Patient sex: M
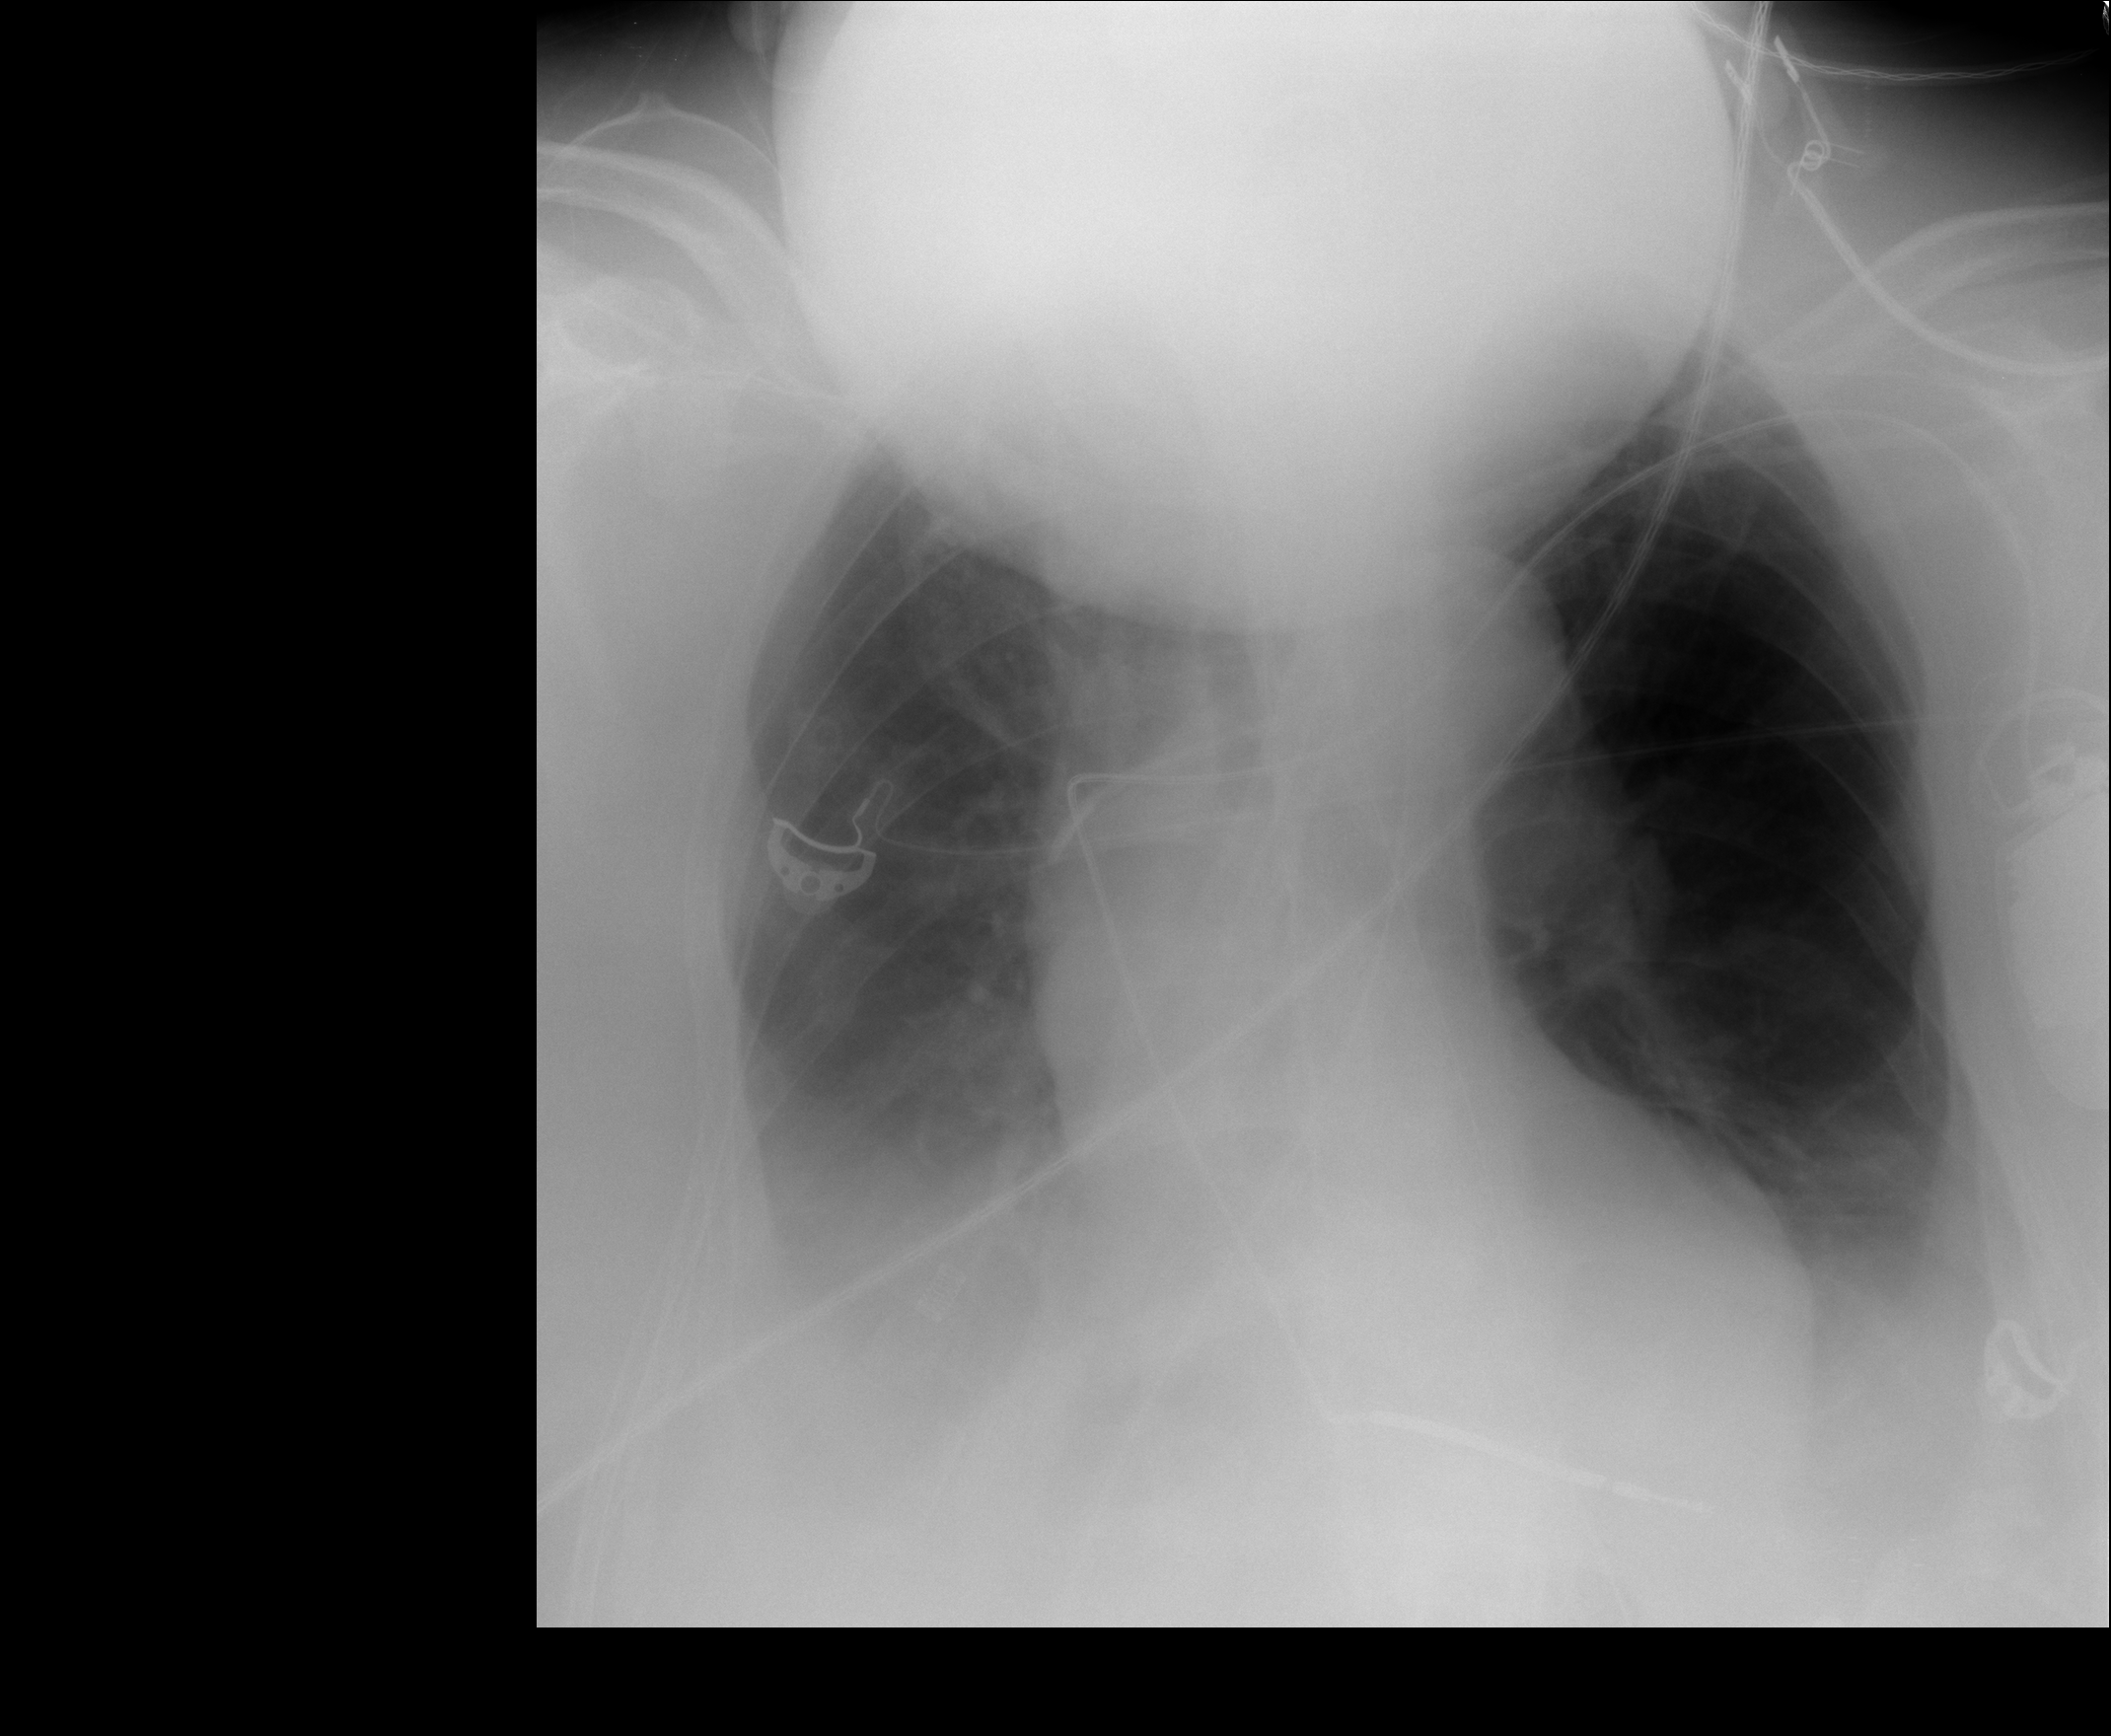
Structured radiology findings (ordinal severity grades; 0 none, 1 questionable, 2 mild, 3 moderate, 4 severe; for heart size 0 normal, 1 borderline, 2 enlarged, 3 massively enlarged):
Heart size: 0
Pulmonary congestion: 1
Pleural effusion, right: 3
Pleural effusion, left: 2
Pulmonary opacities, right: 0
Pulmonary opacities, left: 0
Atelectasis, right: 2
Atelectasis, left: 2